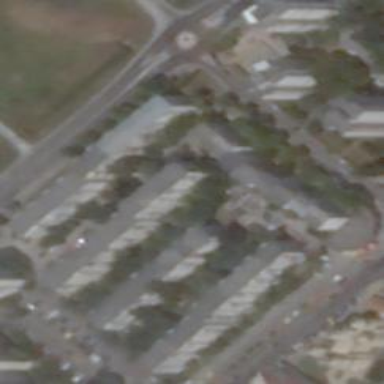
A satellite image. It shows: Image showing building with apartments.